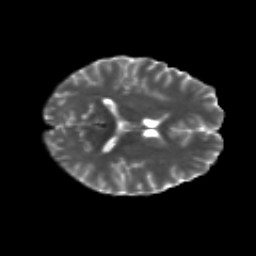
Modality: T2w
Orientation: axial
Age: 18
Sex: male
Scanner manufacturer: siemens
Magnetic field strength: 3 T
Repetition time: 8.8 s
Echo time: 0.085 s